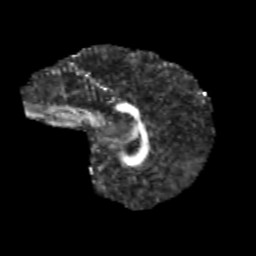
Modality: FA
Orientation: sagittal
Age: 13
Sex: male
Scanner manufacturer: siemens
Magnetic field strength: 3 T
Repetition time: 3.8 s
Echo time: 0.07 s